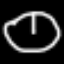
Label: clock